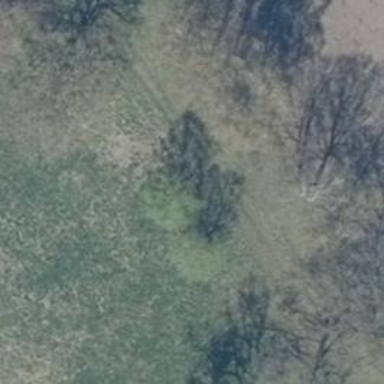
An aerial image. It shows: Forest area.